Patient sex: M
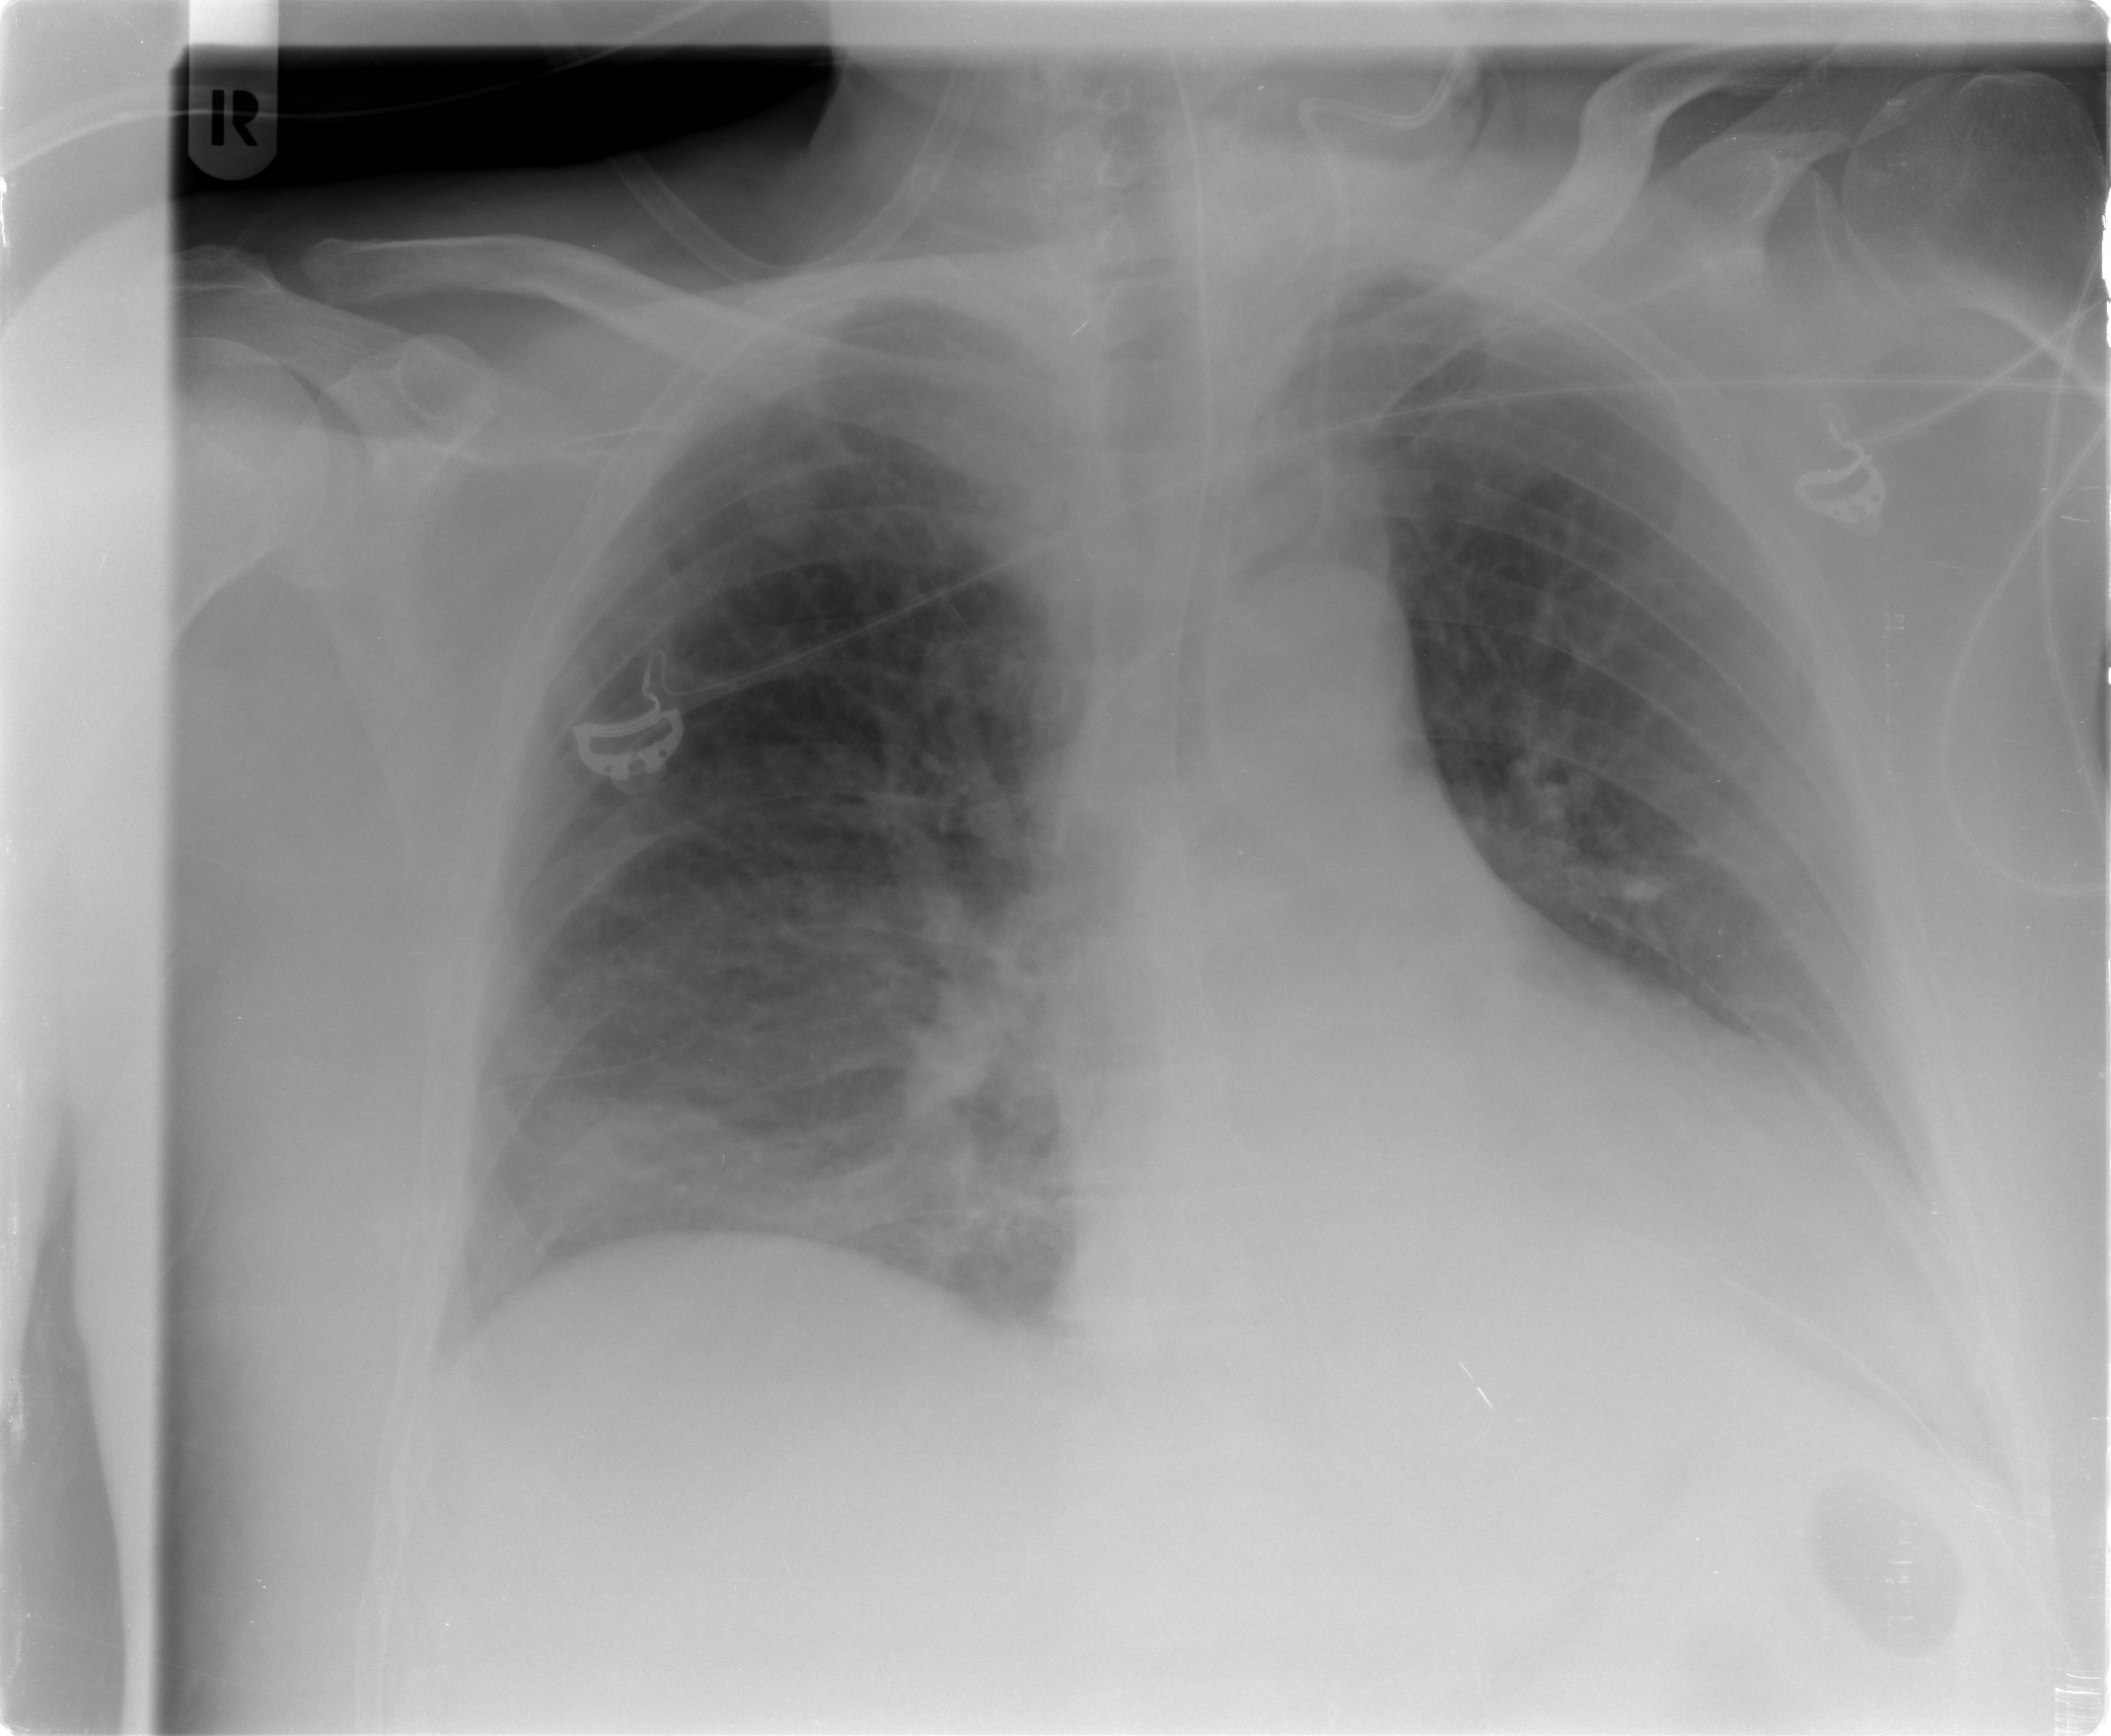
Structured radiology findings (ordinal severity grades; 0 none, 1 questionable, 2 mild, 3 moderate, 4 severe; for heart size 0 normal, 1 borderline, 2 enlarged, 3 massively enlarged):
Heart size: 2
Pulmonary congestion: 2
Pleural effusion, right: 2
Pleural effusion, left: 2
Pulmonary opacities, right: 2
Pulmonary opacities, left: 0
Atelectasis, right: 2
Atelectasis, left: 2